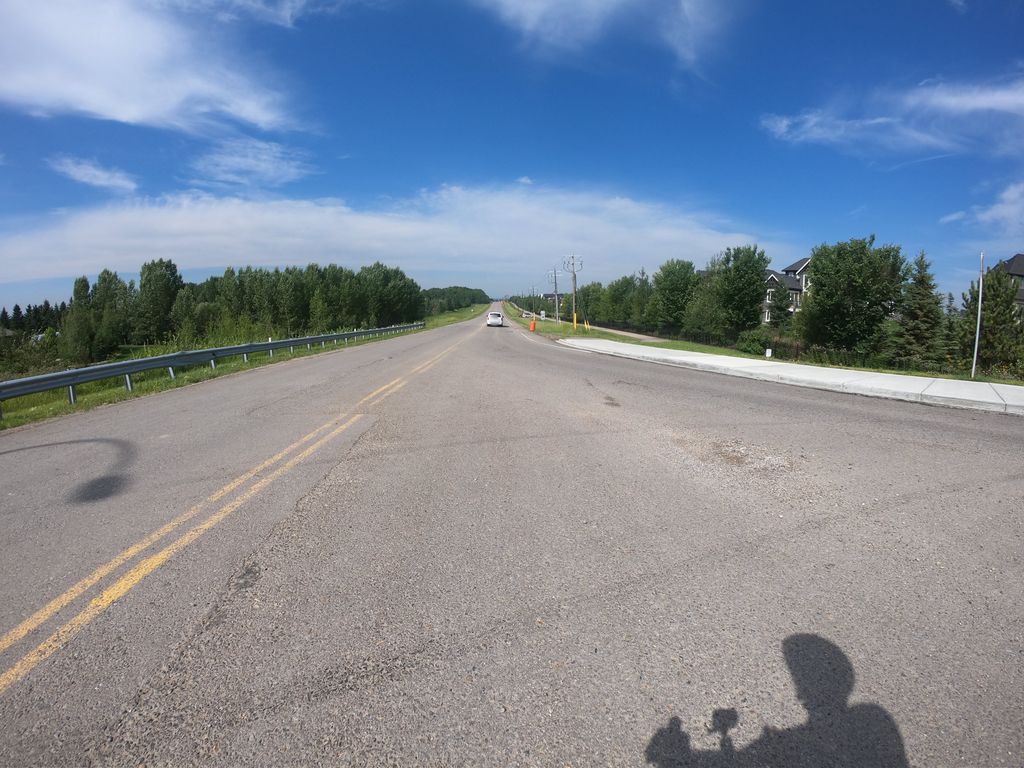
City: calgary